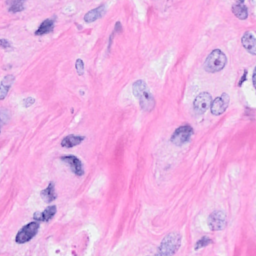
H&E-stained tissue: Breast